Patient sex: M
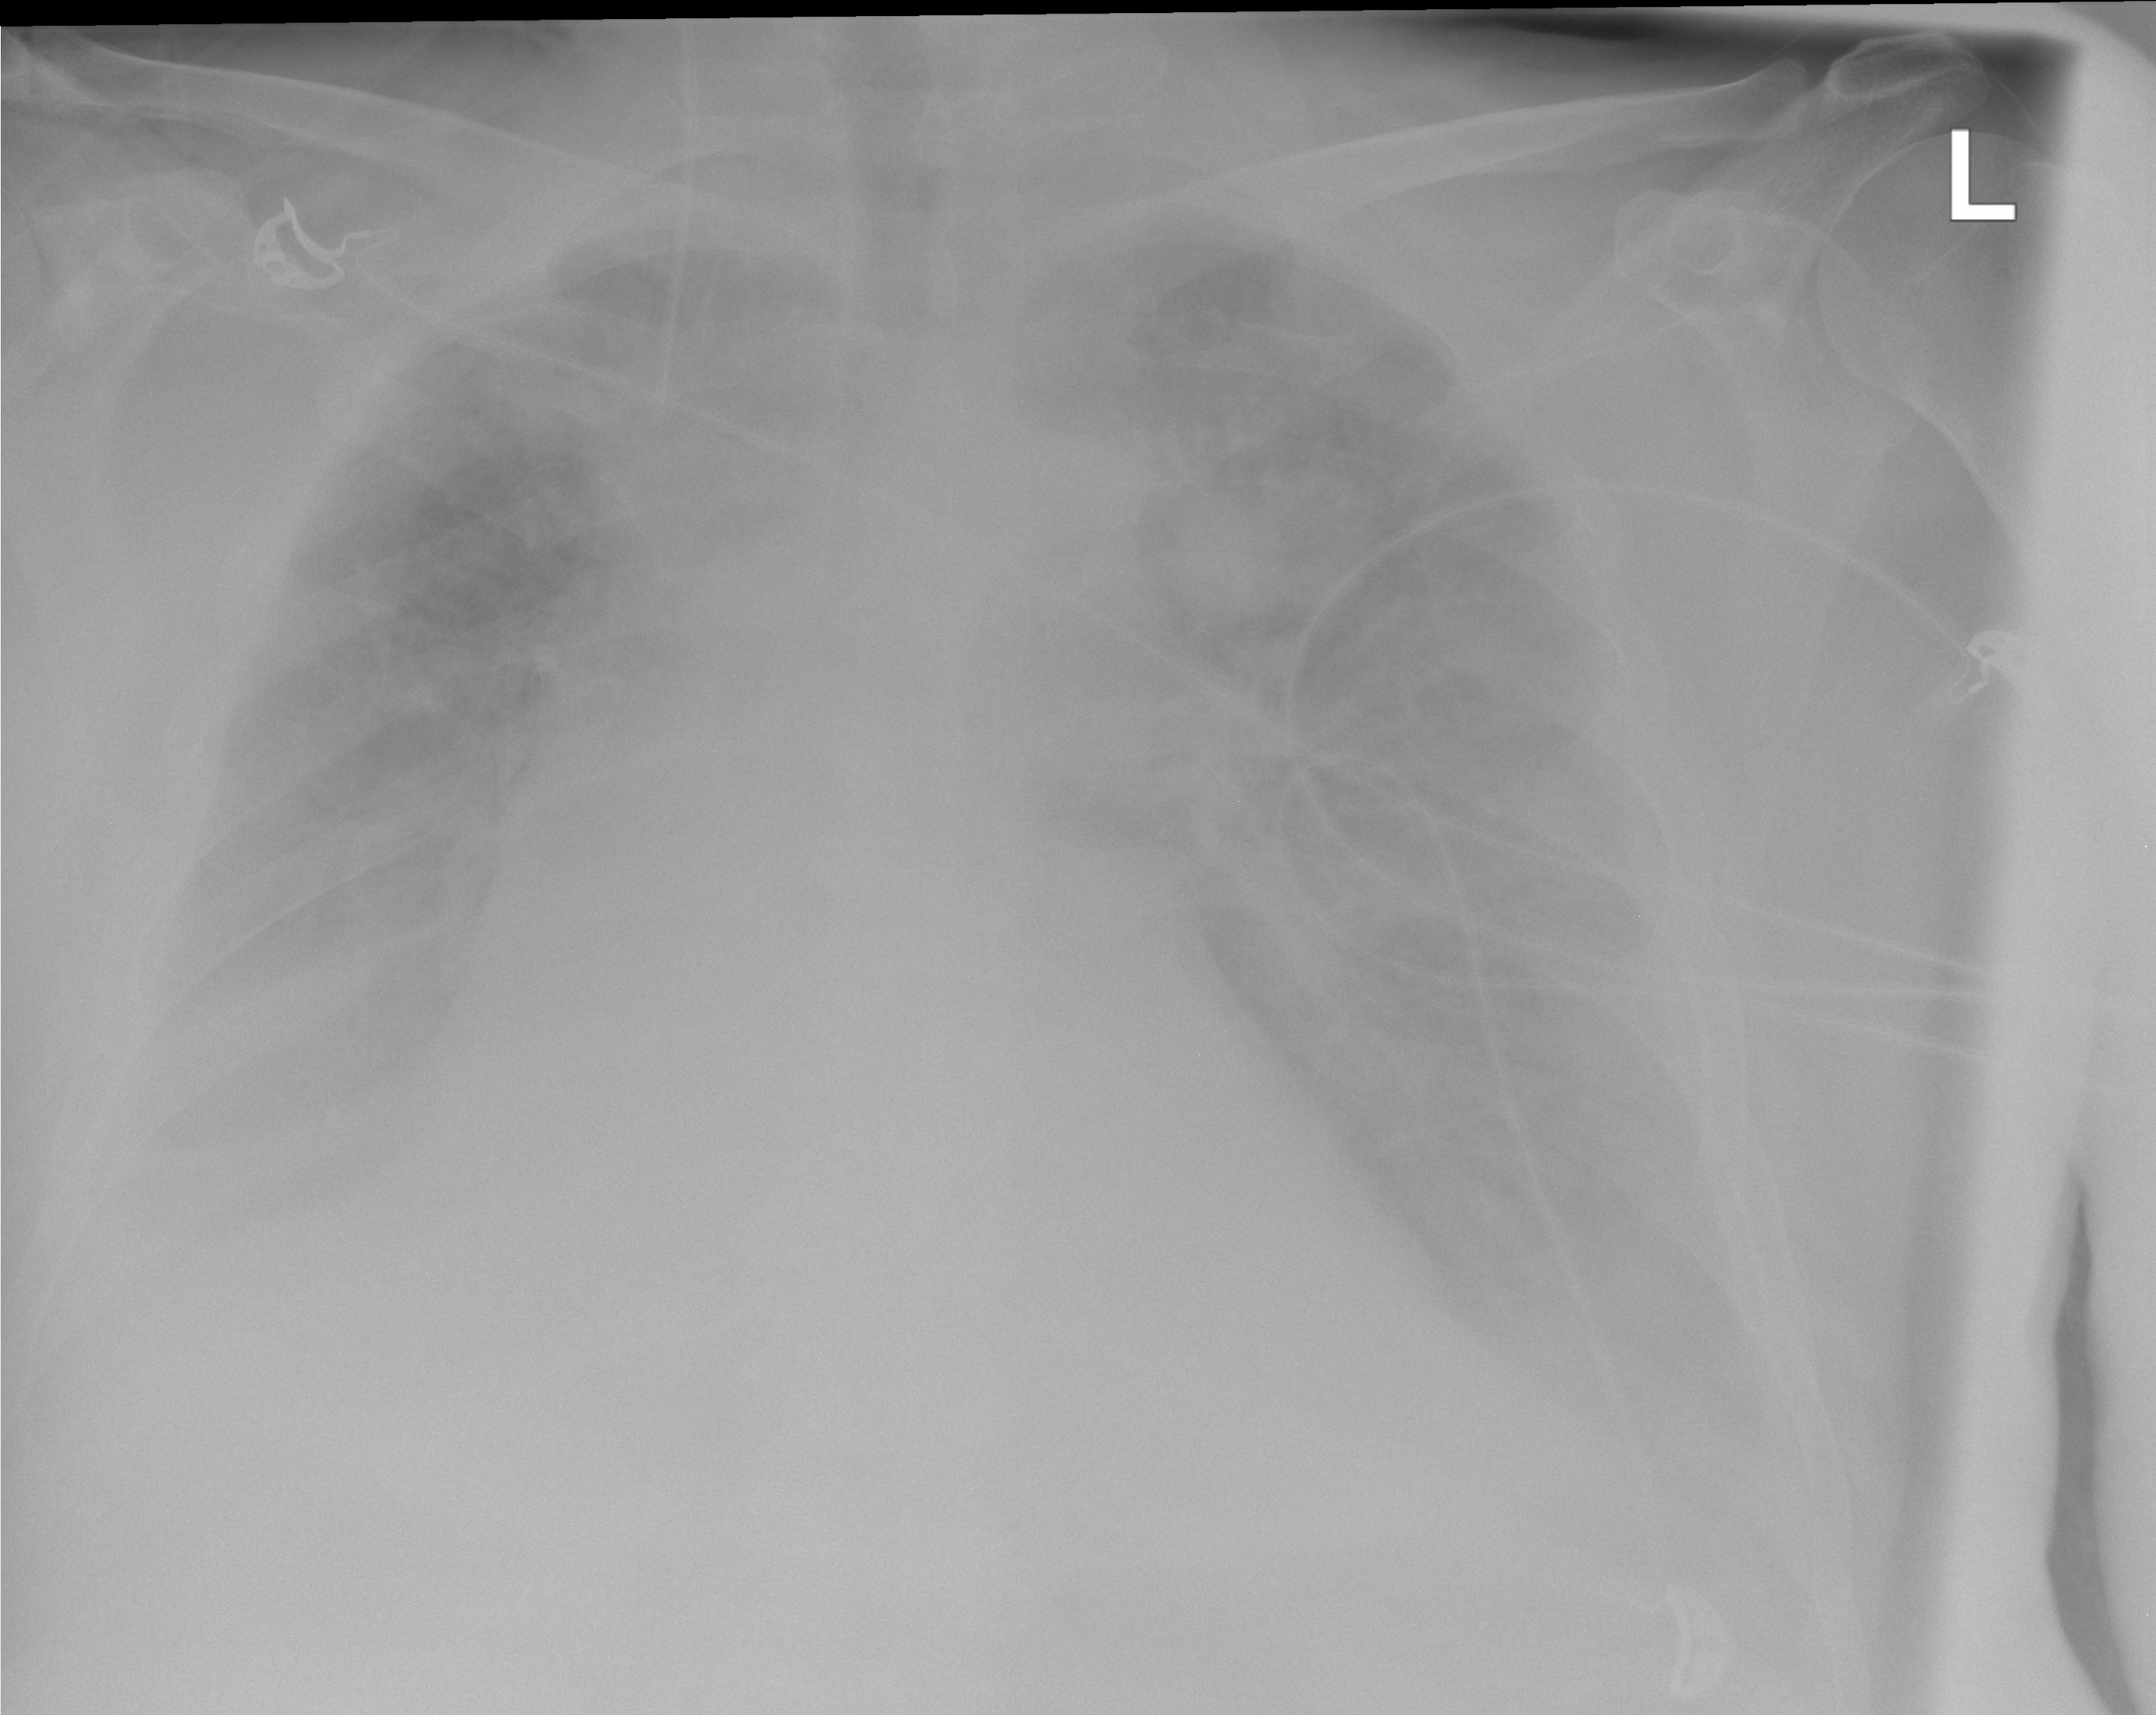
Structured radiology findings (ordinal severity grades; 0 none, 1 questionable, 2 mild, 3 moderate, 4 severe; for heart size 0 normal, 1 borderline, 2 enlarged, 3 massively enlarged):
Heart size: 0
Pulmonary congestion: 3
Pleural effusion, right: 3
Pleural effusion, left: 3
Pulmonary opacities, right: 2
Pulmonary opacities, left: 2
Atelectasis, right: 2
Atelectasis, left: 2